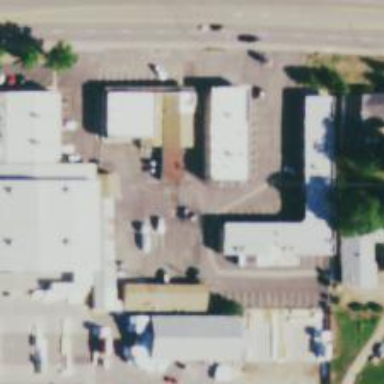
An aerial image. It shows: Alley classified as service road.